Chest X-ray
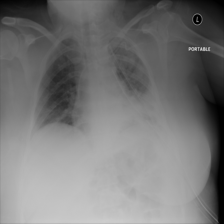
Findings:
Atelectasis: positive
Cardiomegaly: negative
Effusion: negative
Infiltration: positive
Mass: negative
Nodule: negative
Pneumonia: negative
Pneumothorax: positive
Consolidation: negative
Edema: negative
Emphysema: negative
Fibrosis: negative
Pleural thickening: negative
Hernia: negative